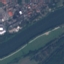
Label: River